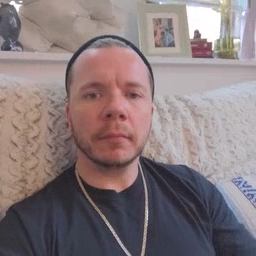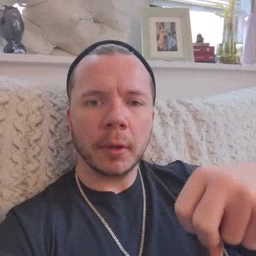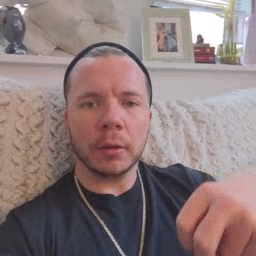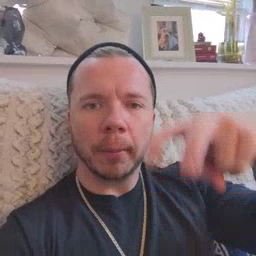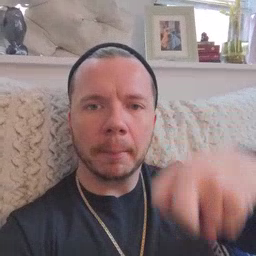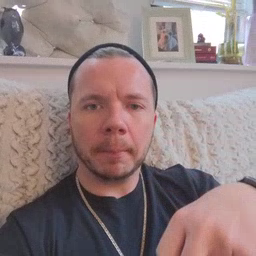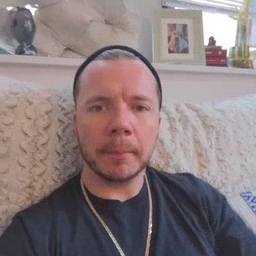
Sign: jump